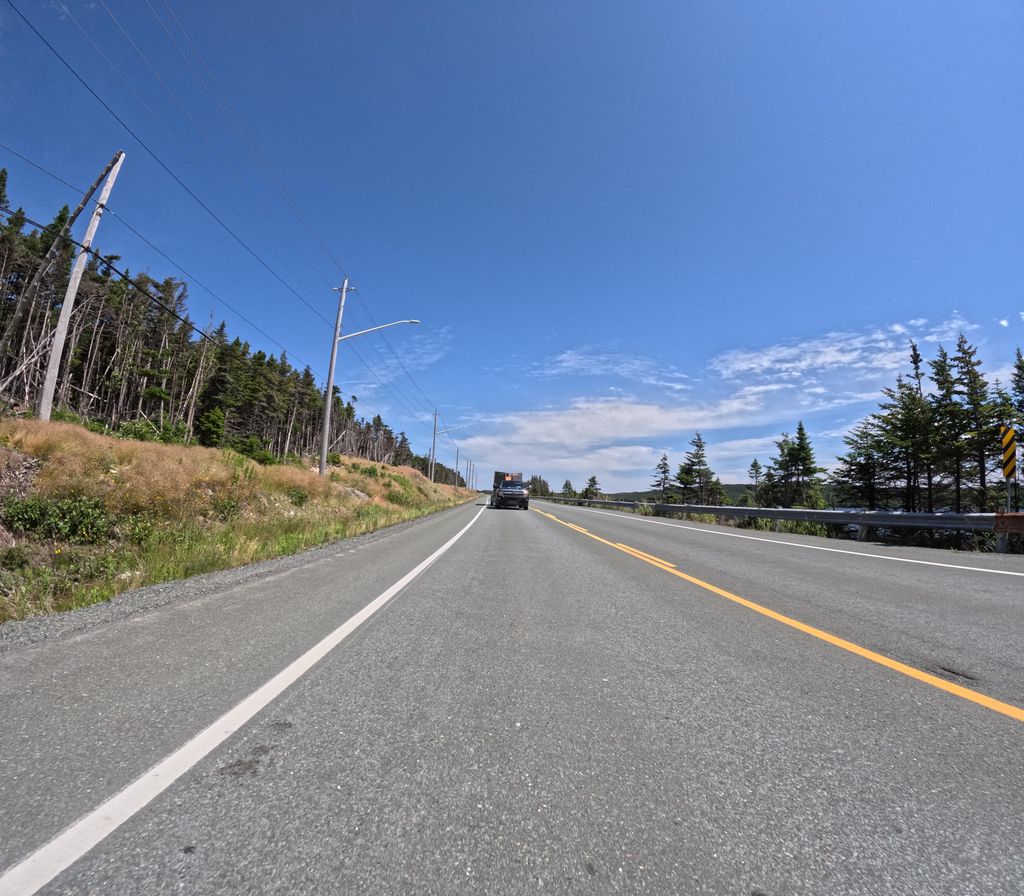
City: st_johns